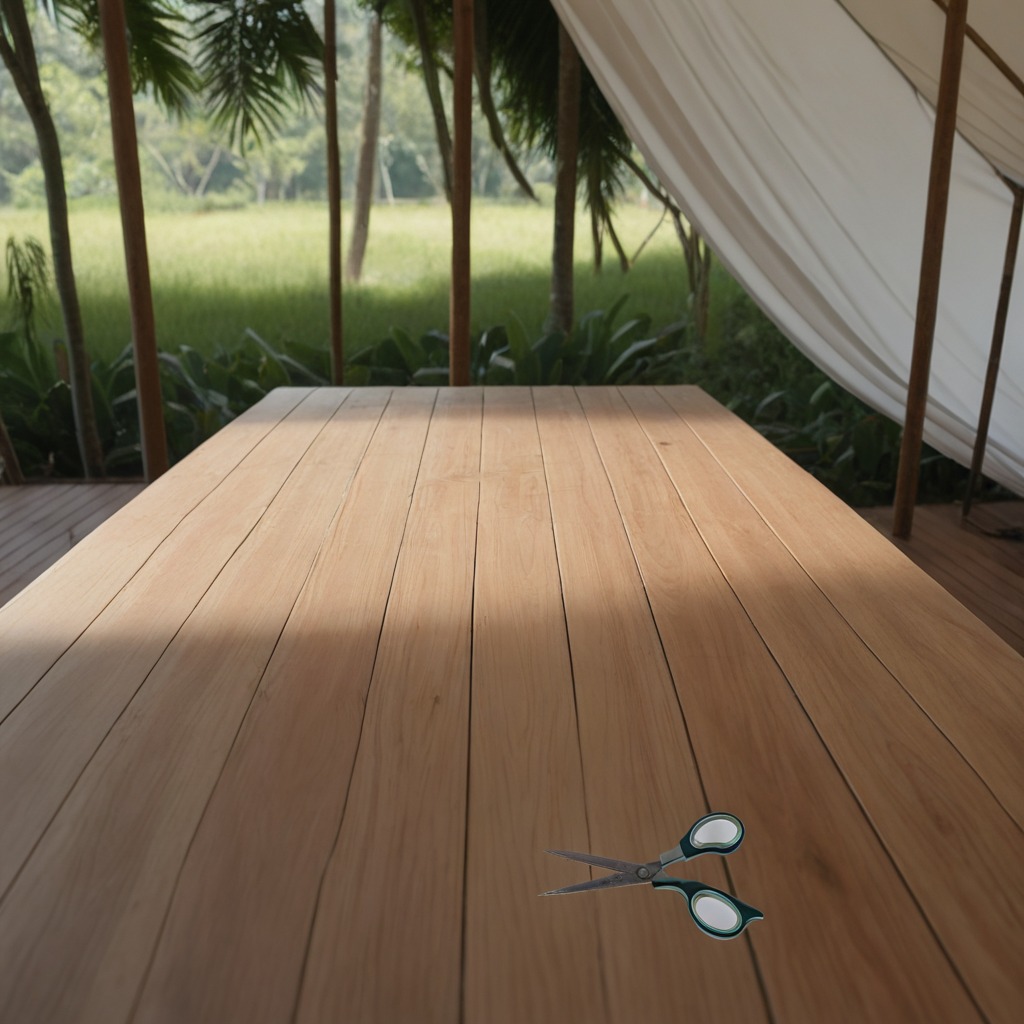
A scissor lies on a wooden table inside a jungle field workshop tent humid ambient light worn but